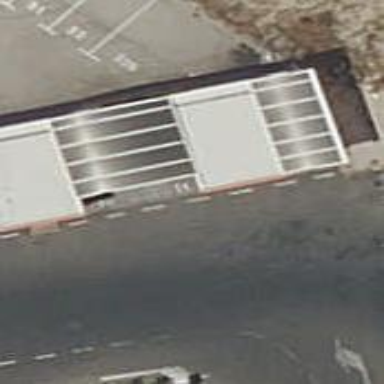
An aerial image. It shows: Car wash facility located under roof.